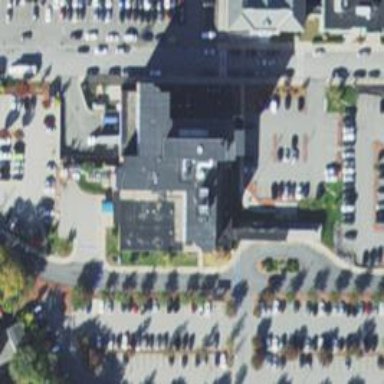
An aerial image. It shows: Part of building.